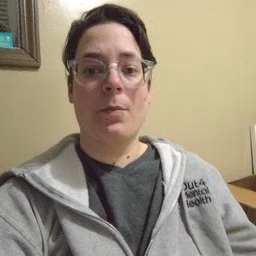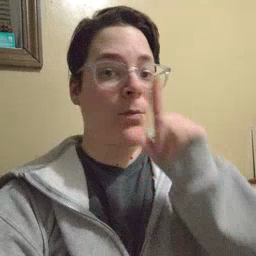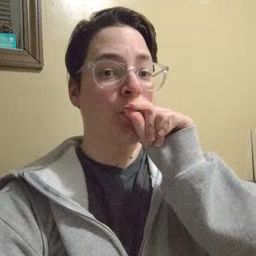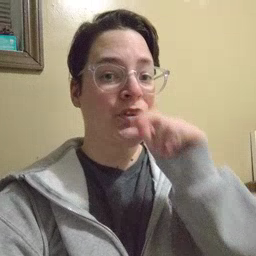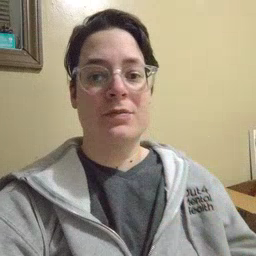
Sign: bird